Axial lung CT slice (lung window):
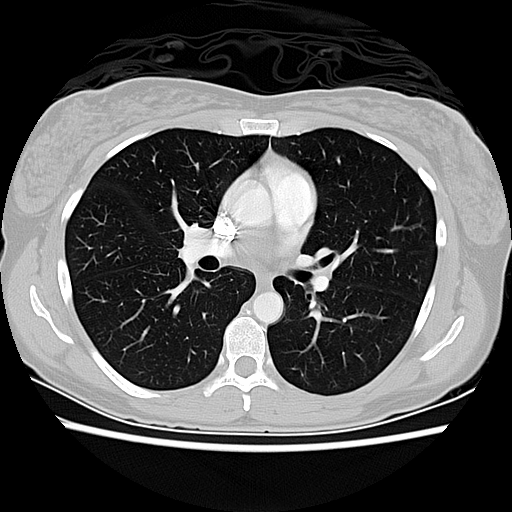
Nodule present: no